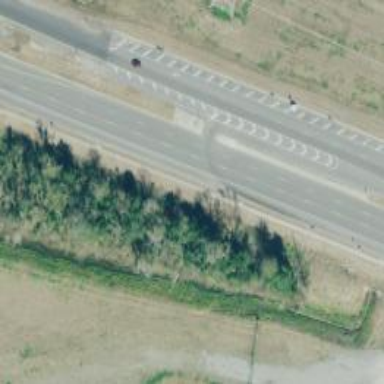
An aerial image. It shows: Primary highway.